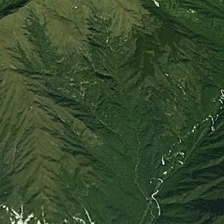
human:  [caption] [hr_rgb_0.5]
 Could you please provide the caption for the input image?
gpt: there are some rivers passing through the mountain .

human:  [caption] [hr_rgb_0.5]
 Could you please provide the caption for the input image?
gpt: this tall mountain has grown a lot of trees .

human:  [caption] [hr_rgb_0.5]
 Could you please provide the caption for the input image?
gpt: this tall mountain has grown a lot of trees .

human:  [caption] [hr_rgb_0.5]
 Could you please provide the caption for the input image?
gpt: there are some rivers passing through the mountain .

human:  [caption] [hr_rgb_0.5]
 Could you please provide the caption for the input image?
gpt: this tall mountain has grown a lot of trees .